Question: This question is related to <URL>?

The question is important, because in case (B) you can rely on the fact that nothing has been changed between firing the event and the event handler, while (A) gives no guarantees whatsoever.
My first guess is (B), how else could stopPropagation() and preventDefault() work? But giving it a second thought, it is no hard evidence.
A real-life example of this problem. I am modifying a rich text editor (hallo), and I want it to have these specs:
- - - - -
Now in most cases when you close a dialog you want the focus to return to #txt. But in the case where a dialog is opened and you click somewhere else on the page, the editor will close and call the toolbar, including the dialog to close as well. If in this case the dialog would return focus to the editor, it would activate the editor again.
As far as I understand now, the event handling order is at least deterministic. It is not possible that some event gets a delay while others are processed earlier. This is what is meant by 'synchronous'. The exception is of course events like loading a file.
From the perspective of a program component, say the dialog, the situation can be quite unpredictable. It can bind a handler to the open event, and then call dialog("open"), but anything can happen between the call and the handler, if only because the editor has an event handler on the same event.
So my conclusion is 1) yes it is predictable but 2) it needs a sophisticated architecture to implement this.
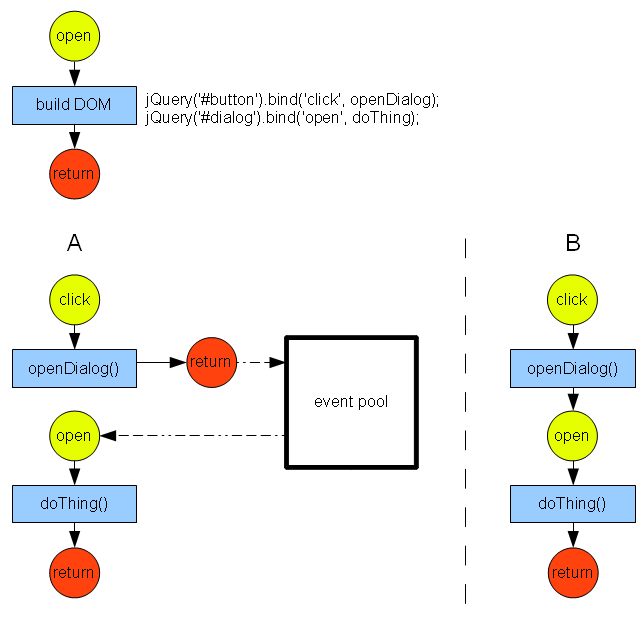
Answer: In general the event model is synchronous and reentrant, meaning that if an event handler causes another event - the second event will be executed synchronously and only after completion will the first event continue executing.
This seems to be what you're trying to describe, in which case (B) is guaranteed.
Relevant source: <URL>